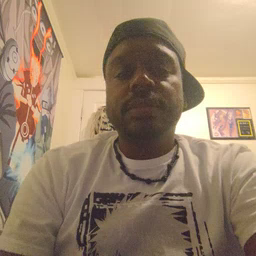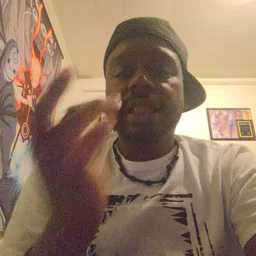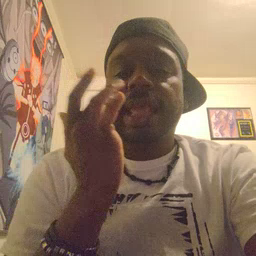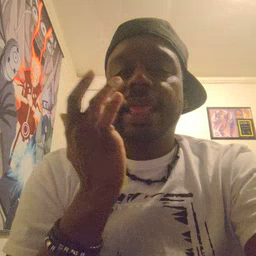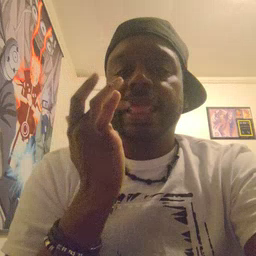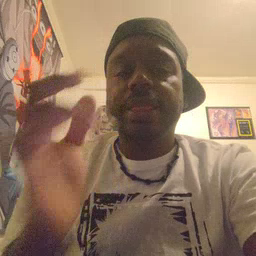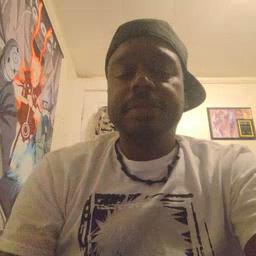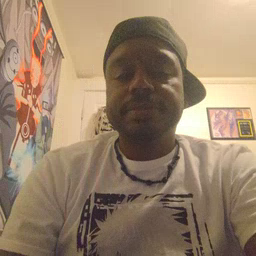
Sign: taste